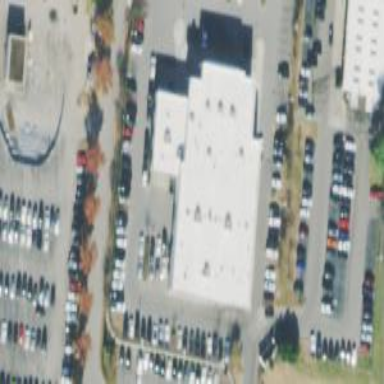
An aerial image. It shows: Building housing car shop.